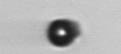
Label: bead